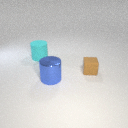
small brown rubber cube behind large blue metal cylinder